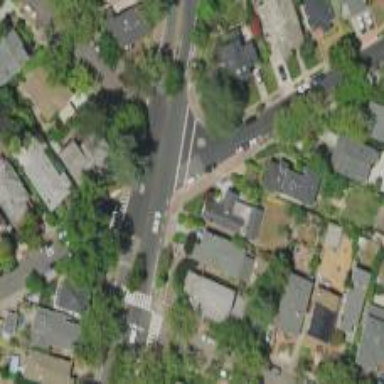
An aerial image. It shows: Secondary road with separate sidewalk.